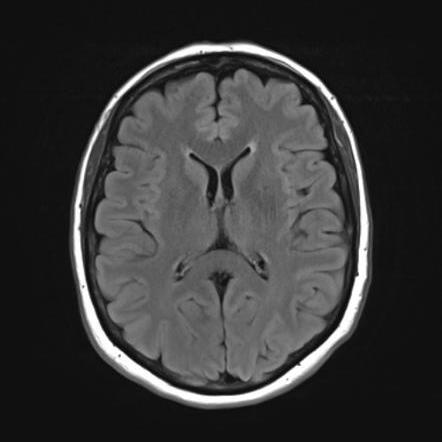
Label: notumor